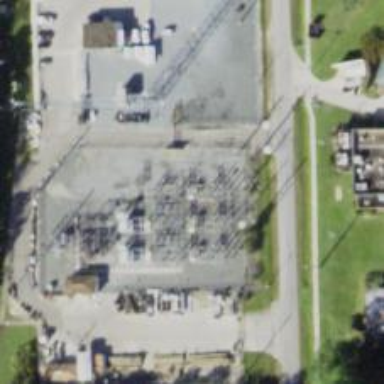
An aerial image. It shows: Switch used for power control.